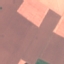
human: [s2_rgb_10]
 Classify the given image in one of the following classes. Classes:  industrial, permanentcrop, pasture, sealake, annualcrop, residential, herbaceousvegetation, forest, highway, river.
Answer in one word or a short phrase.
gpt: AnnualCrop